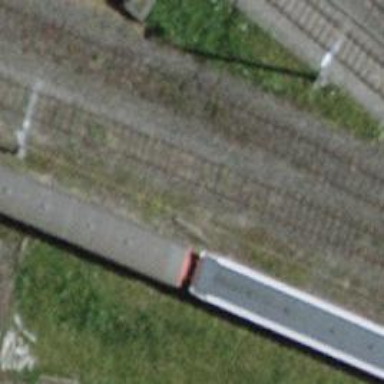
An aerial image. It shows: Railway yard.